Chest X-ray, PA view. Patient: 17 years old, sex F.
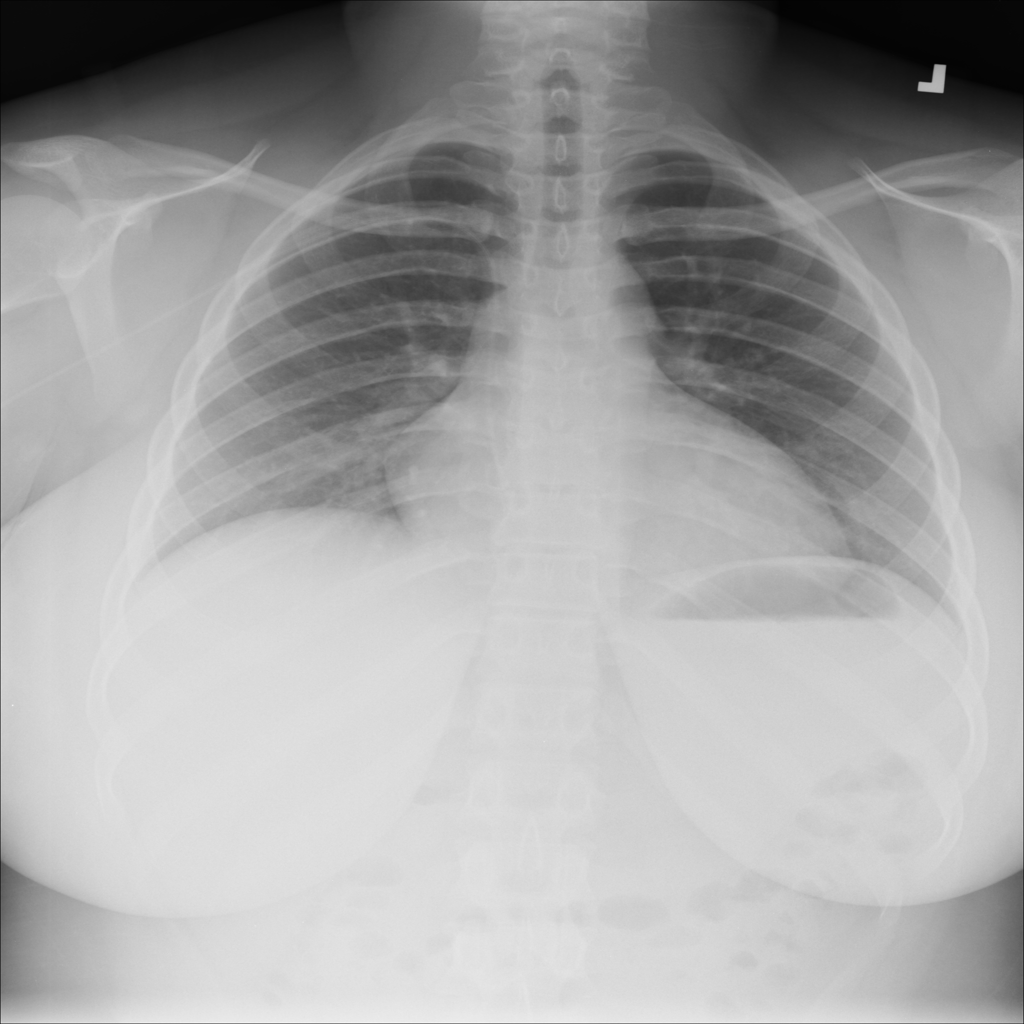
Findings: No Finding